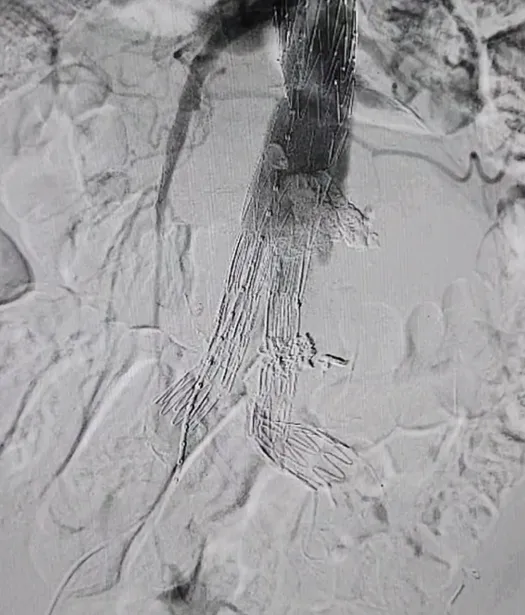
Initial angiography showing contrast extravasation at the proximal aortic neck (Type IA endoleak).
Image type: radiology (ct)